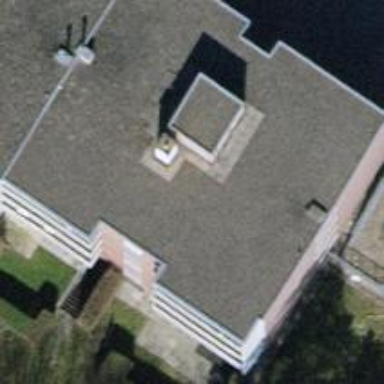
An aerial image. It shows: Flat-roofed apartment building with dimgray gravel roof. The building itself is colored thistle.